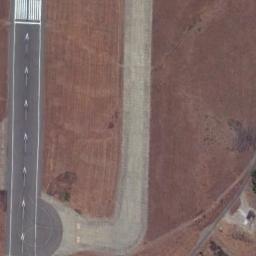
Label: runway